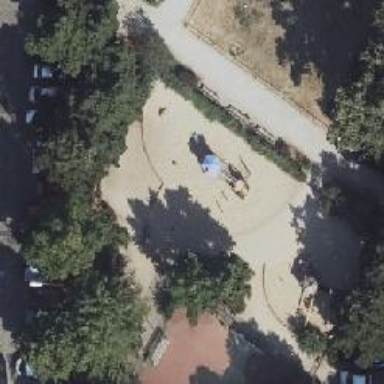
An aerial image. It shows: Playground featuring climbing frame with climbing wall.